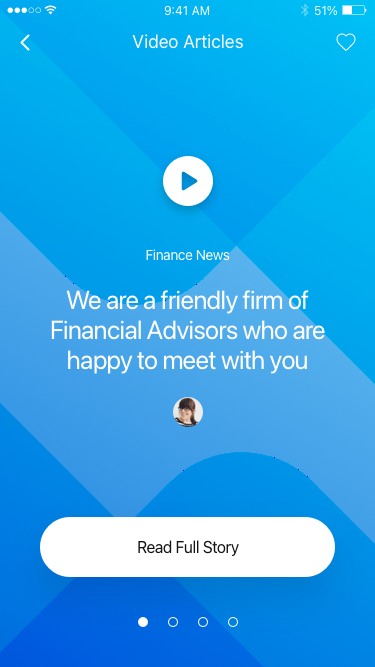
Text in this UI design:
Read Full Story
We are a friendly firm of Financial Advisors who are happy to meet with you
Finance News
Video Articles